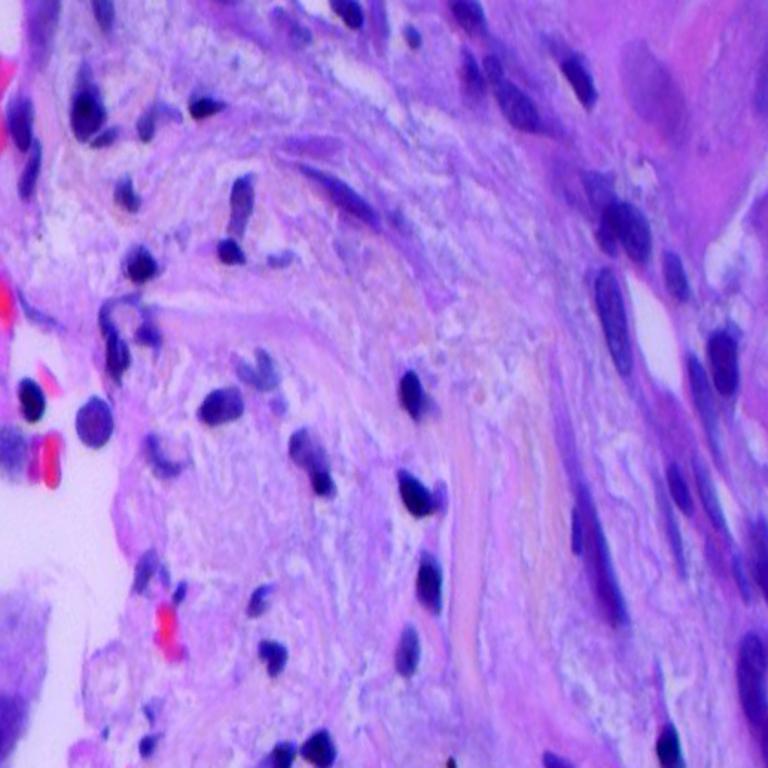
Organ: lung
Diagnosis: adenocarcinomas